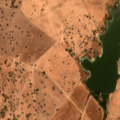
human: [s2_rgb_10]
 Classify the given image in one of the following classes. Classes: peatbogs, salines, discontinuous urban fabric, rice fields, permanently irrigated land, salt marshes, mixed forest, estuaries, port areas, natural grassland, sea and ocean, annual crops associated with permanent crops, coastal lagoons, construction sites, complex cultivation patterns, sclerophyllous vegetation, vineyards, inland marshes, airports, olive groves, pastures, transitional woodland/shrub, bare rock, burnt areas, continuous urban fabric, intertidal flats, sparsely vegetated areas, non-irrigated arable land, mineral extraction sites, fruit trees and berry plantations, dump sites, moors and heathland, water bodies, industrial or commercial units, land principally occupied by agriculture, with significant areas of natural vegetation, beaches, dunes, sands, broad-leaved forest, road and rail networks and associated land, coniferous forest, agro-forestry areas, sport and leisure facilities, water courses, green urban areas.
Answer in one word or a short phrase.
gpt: non-irrigated arable land, pastures, agro-forestry areas, water bodies